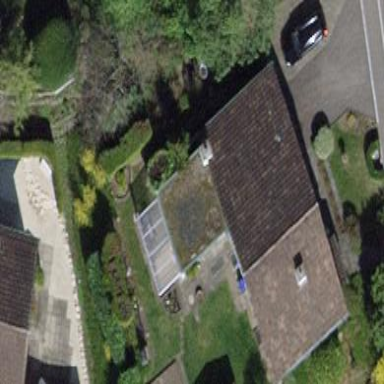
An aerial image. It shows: Detached building.